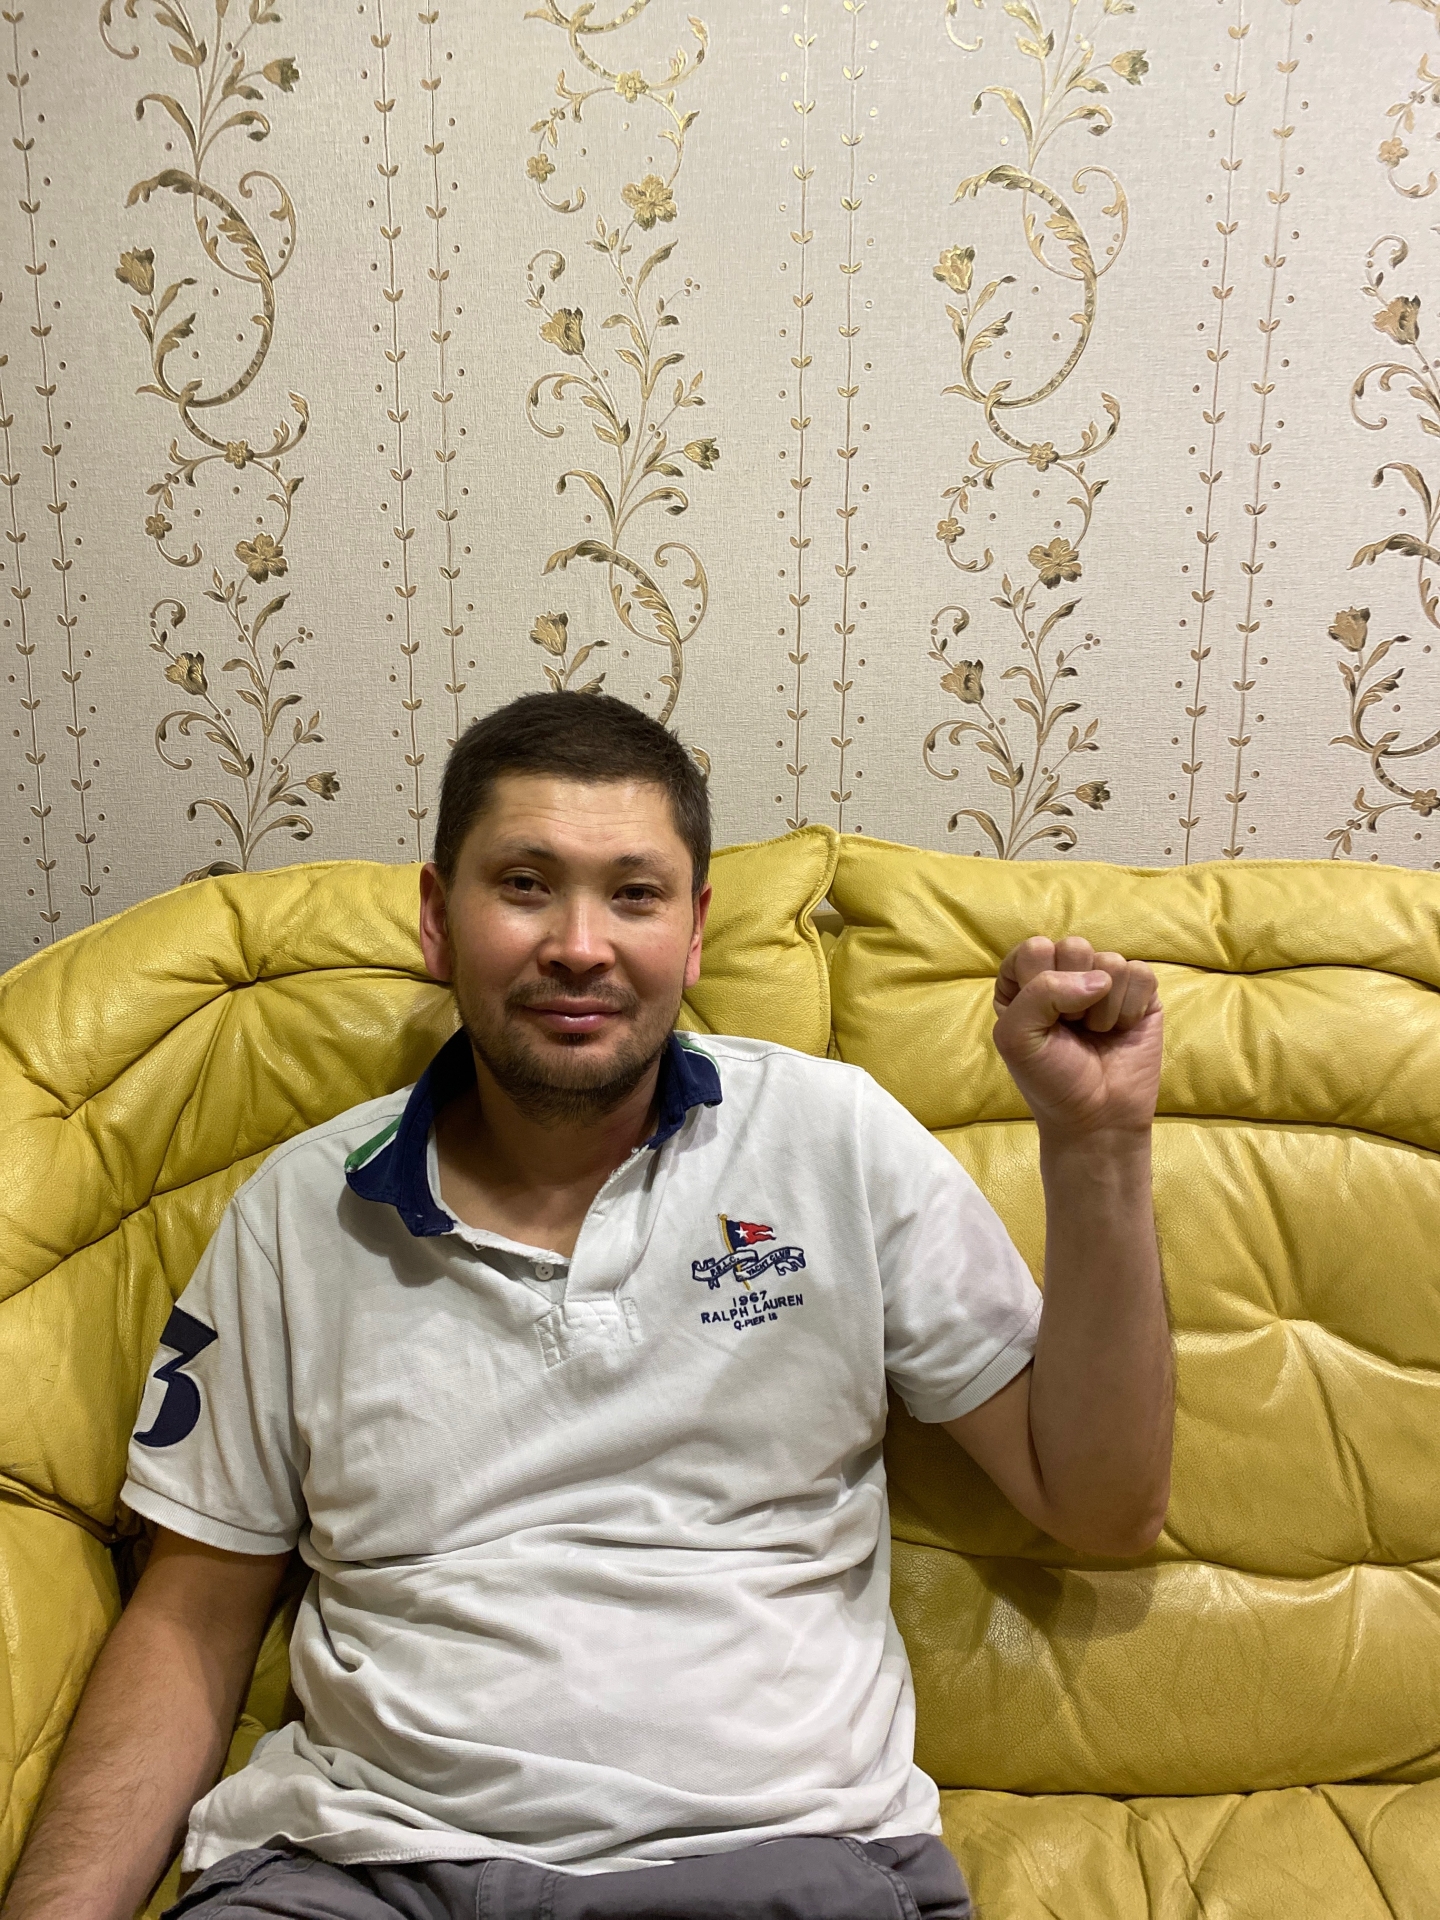
Label: clear